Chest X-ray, PA view. Patient: 24 years old, sex F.
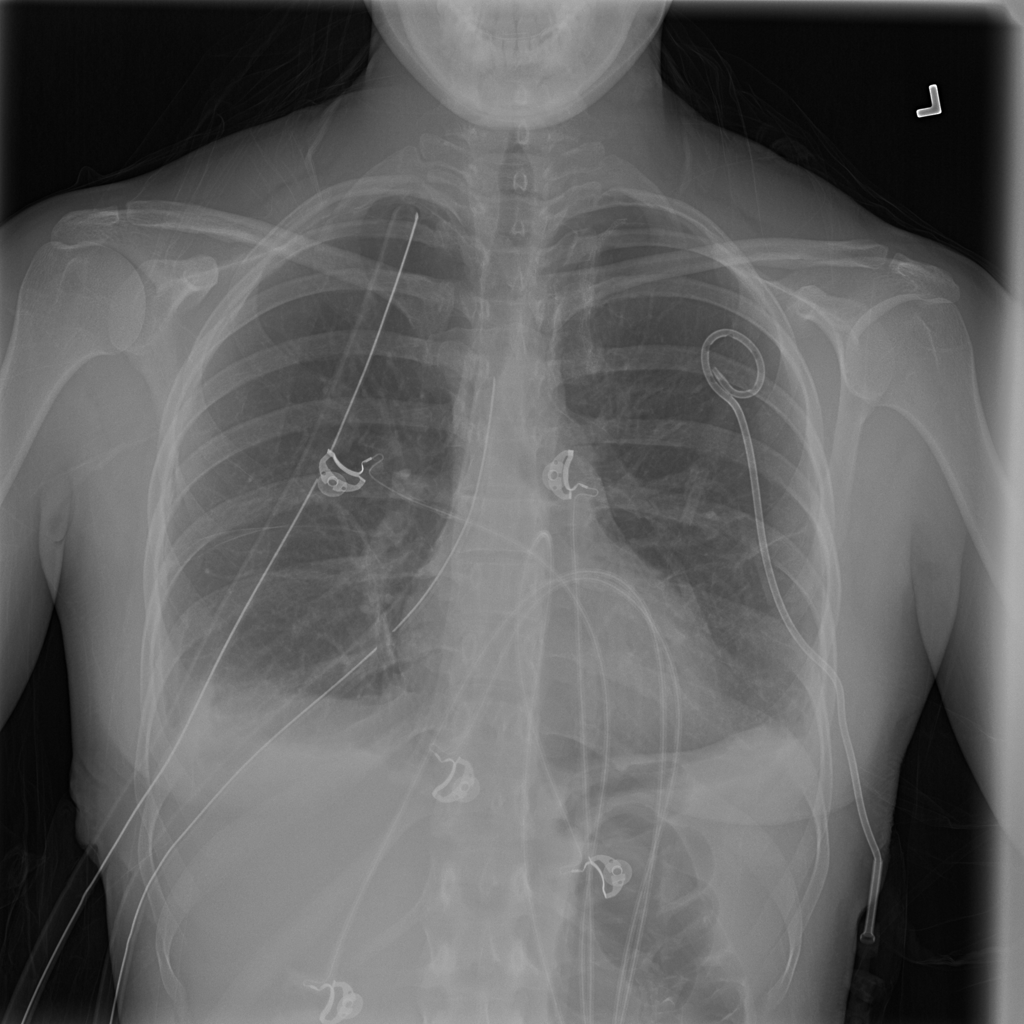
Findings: Pneumothorax